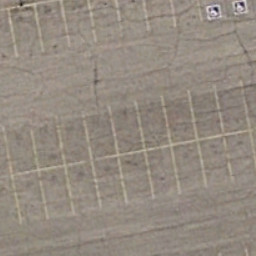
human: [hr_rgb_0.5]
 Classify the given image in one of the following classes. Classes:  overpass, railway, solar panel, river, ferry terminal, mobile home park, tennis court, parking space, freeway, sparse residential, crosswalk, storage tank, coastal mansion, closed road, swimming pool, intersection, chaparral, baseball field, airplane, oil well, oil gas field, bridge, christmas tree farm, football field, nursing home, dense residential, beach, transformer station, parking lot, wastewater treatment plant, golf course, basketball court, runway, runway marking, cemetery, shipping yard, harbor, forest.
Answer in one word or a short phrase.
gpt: parking space